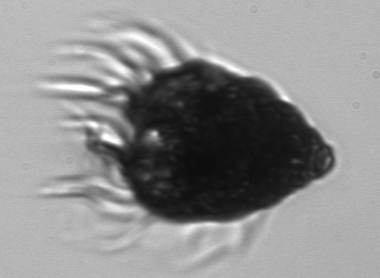
Label: Laboea_strobila